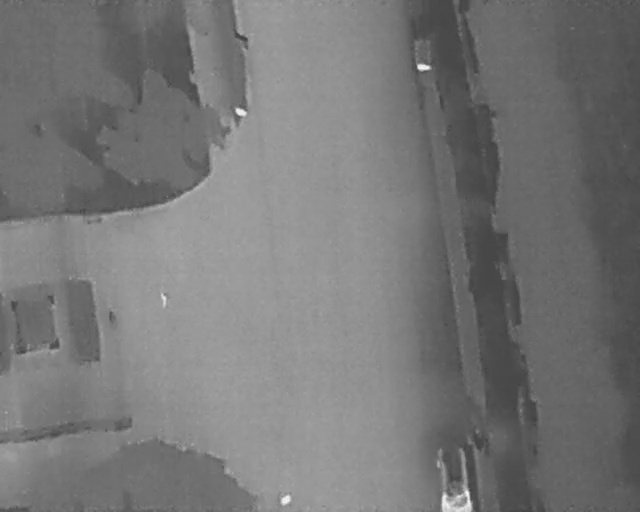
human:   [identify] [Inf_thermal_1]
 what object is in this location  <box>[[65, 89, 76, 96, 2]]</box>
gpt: <ref>1 medium car at the bottom right</ref>